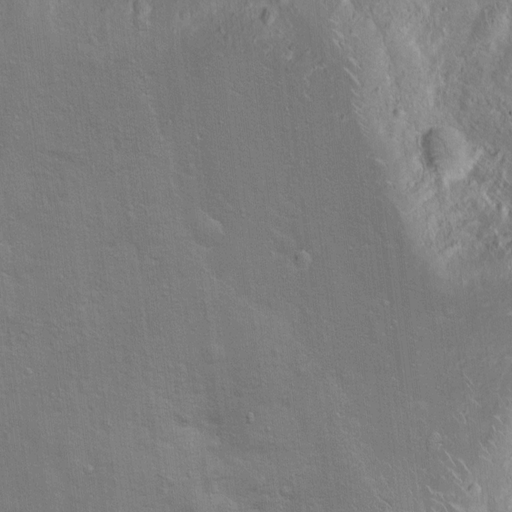
Classes present: Background, Cone